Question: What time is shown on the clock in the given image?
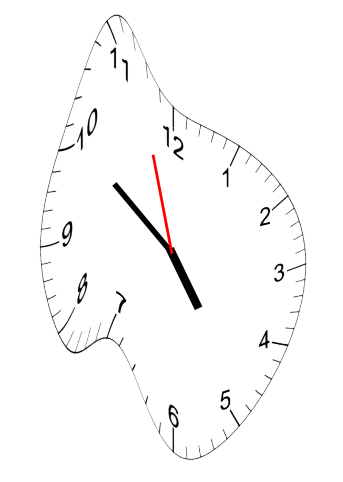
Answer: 04:50:57